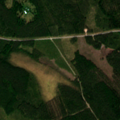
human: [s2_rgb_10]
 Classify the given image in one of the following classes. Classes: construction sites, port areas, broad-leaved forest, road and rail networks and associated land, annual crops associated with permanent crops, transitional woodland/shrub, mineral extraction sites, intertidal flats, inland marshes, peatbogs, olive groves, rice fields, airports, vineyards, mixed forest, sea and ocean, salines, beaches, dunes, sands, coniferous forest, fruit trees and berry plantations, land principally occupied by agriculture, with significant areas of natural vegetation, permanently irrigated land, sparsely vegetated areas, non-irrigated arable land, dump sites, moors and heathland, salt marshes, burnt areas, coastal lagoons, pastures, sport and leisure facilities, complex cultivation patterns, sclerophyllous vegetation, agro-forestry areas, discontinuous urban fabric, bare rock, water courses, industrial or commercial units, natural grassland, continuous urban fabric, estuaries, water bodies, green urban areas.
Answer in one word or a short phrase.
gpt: coniferous forest, mixed forest, transitional woodland/shrub